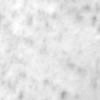
Label: no_change